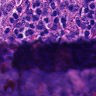
Metastatic tissue present: no